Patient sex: M
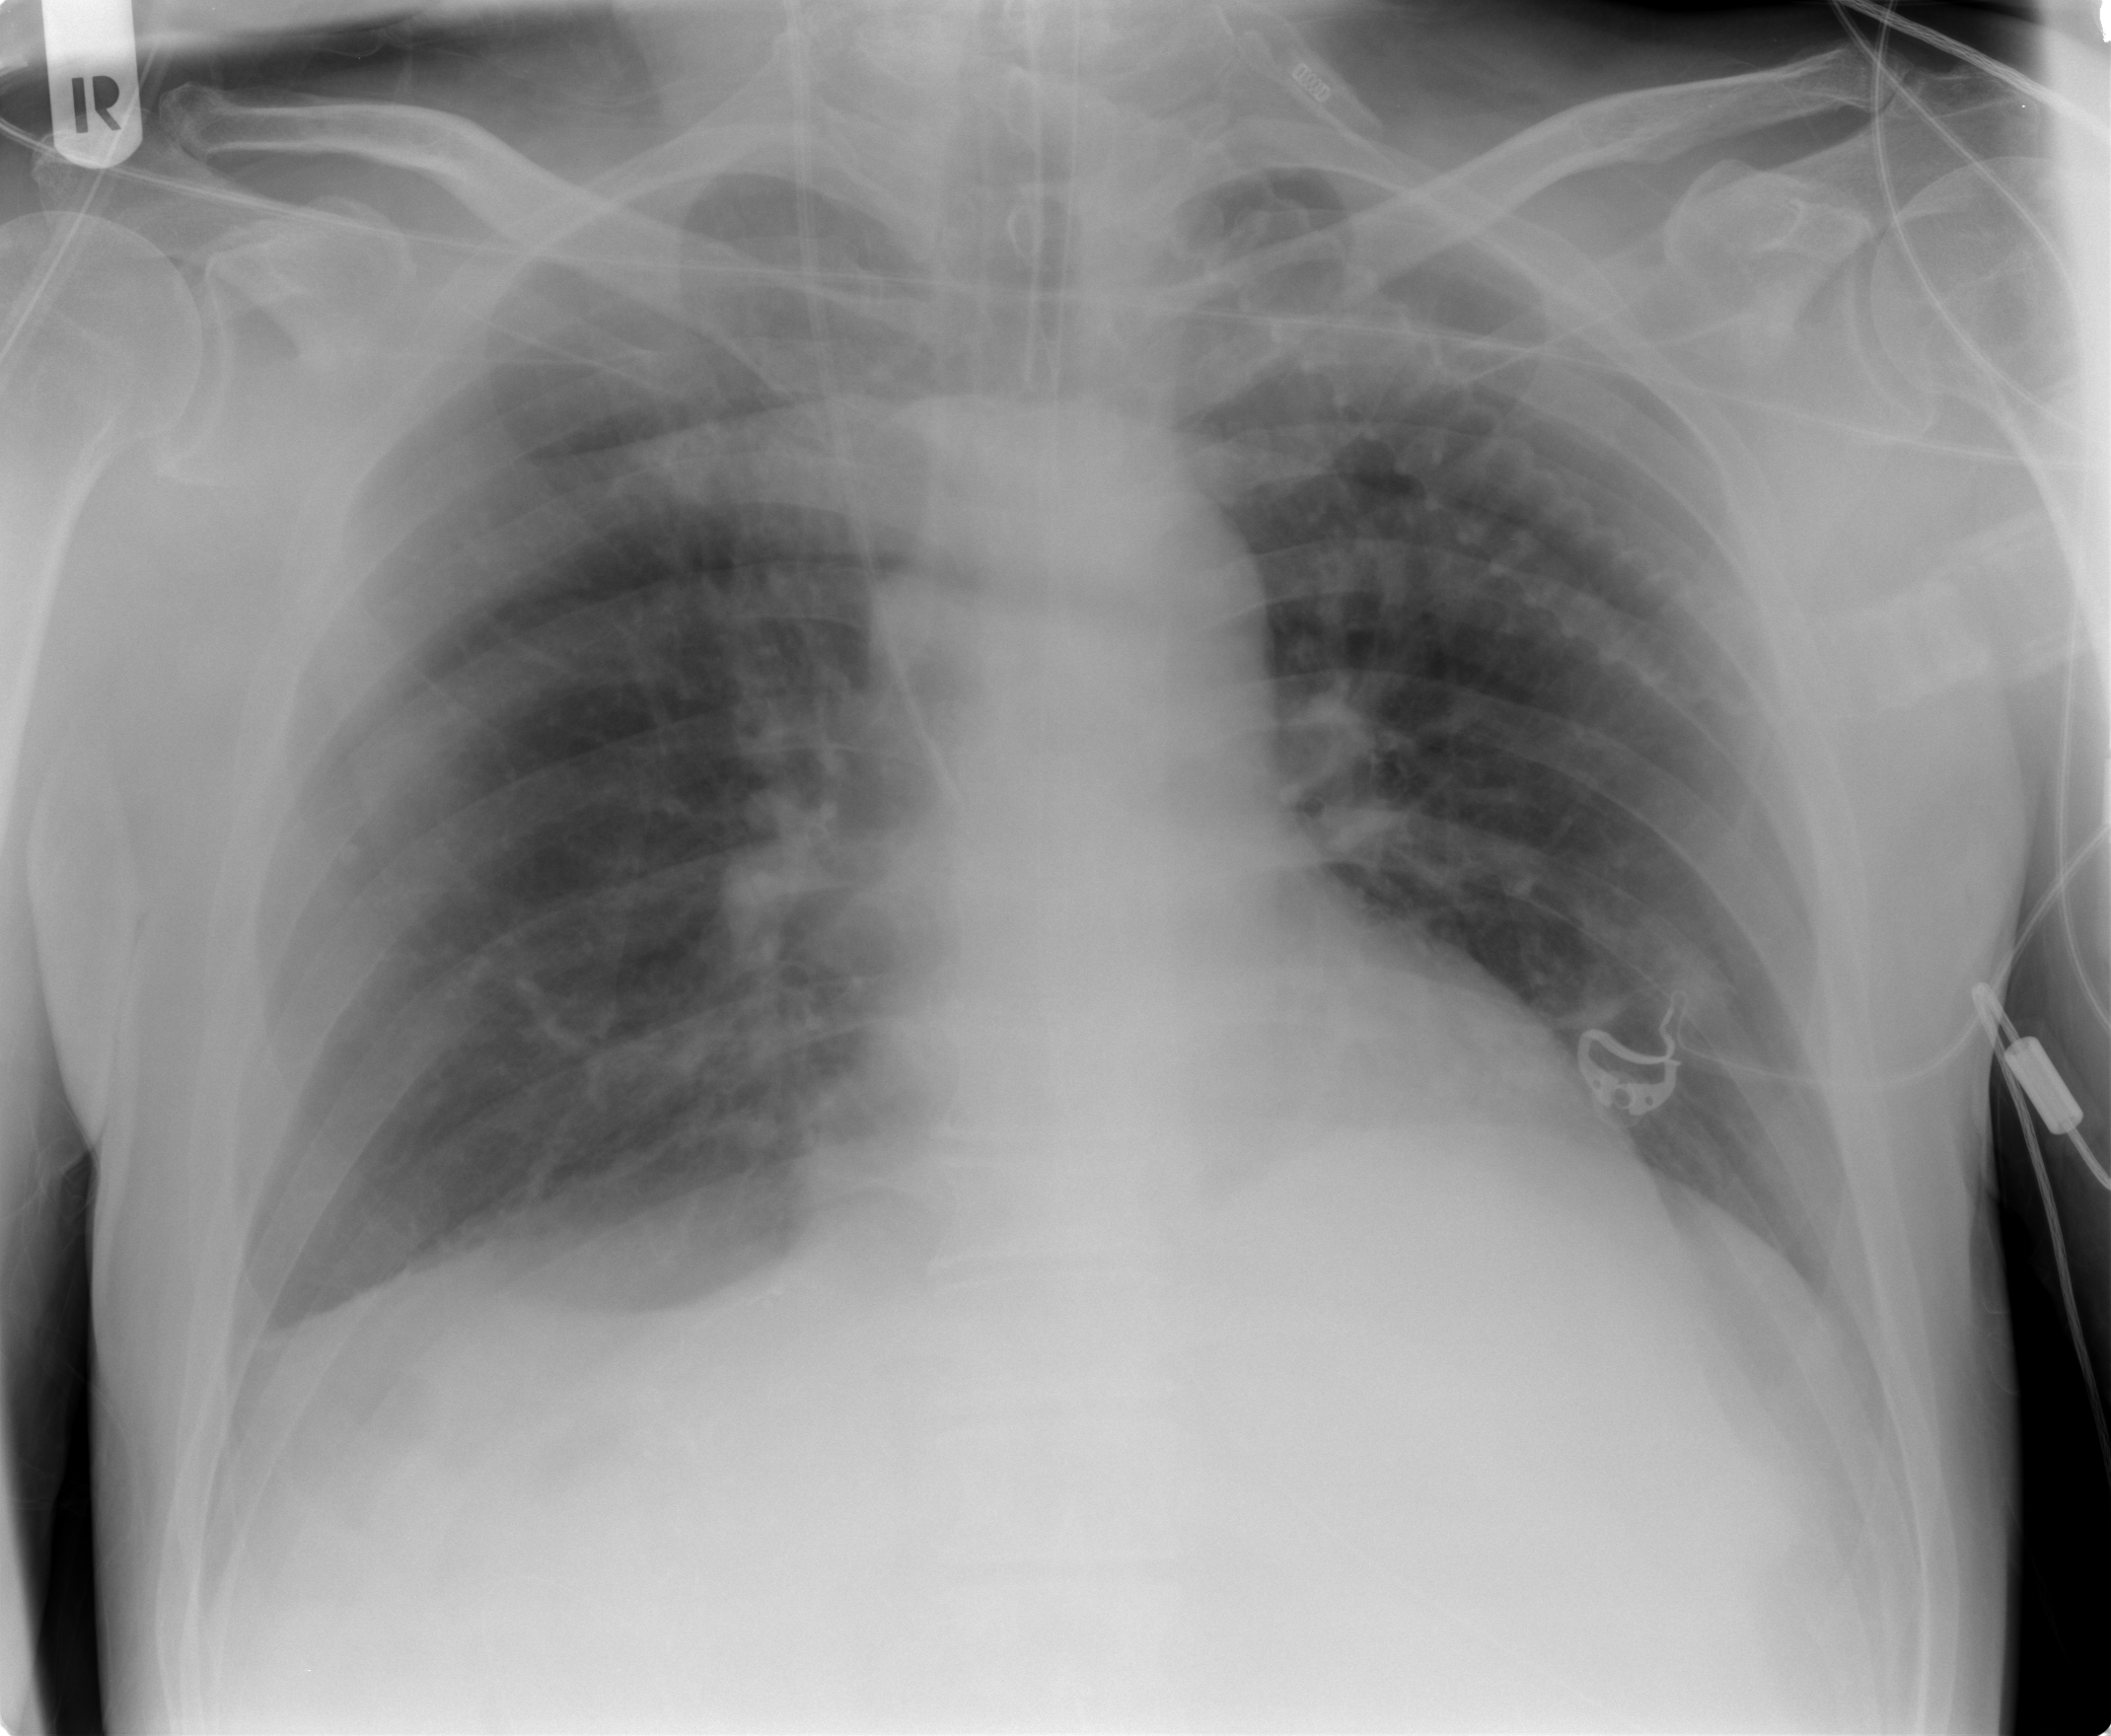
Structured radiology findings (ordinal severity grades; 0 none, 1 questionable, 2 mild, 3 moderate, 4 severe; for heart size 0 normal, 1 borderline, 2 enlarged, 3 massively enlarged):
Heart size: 0
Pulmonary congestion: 0
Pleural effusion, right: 1
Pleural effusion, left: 0
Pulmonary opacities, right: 0
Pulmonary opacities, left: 0
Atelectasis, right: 2
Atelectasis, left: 0